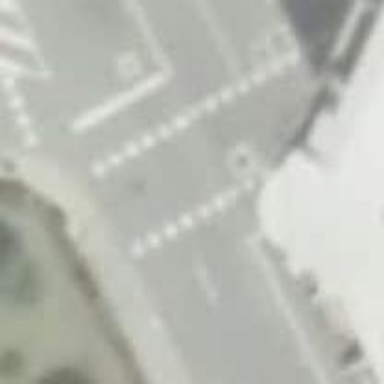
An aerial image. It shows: Crossing equipped with traffic signals. It is zebra crossing.